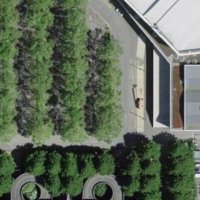
EUNIS habitat code: 53
Species observed at this site:
Vicia hirsuta
Medicago lupulina
Echium vulgare
Chaenorhinum minus
Papaver rhoeas
Lamium maculatum